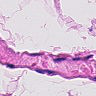
Metastatic tissue present: no